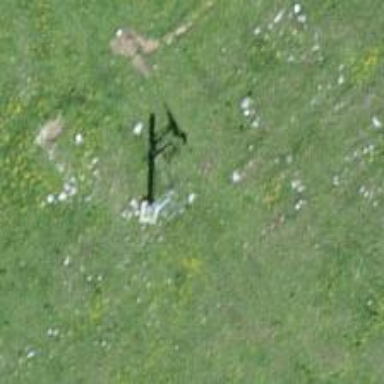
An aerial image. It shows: Pylon used for aerialway.